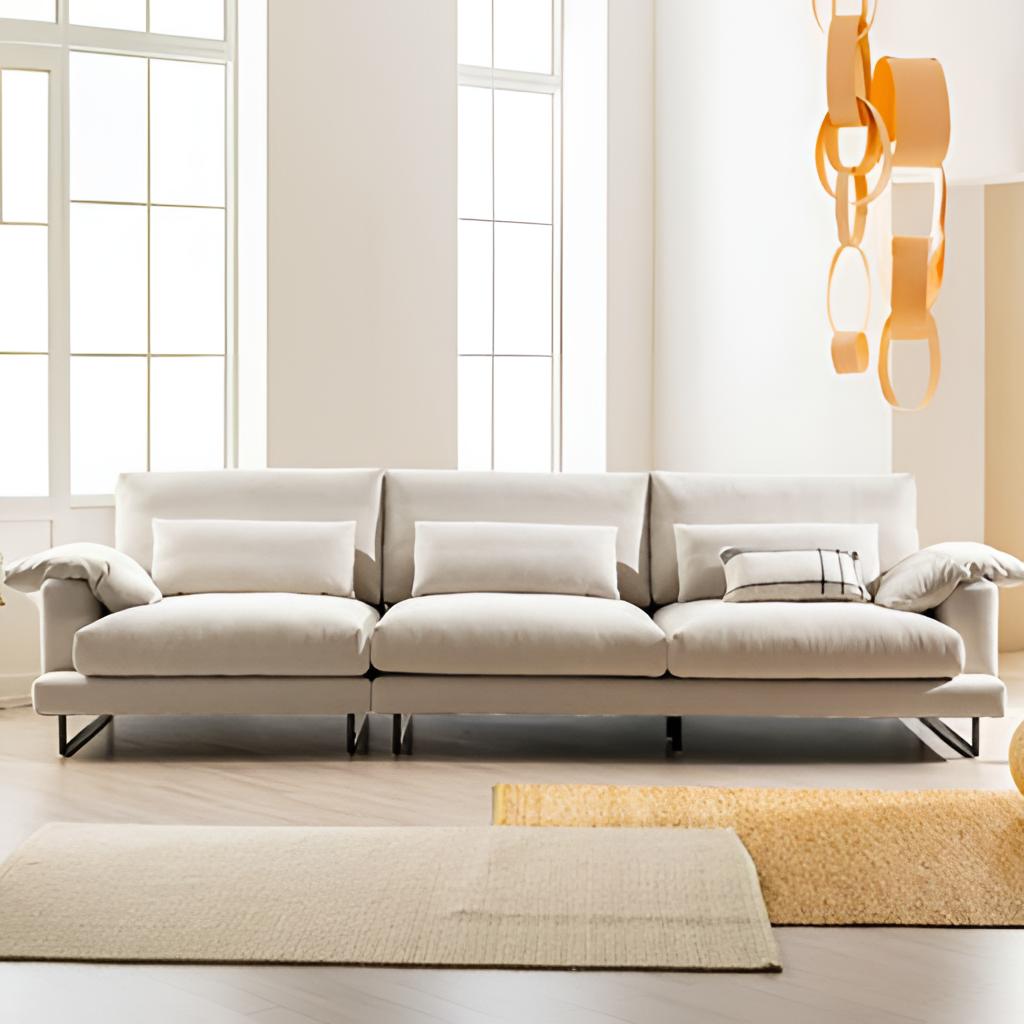
cream fabric sofa, living room, wood flooring, with herringbone pattern, contemporary, cream paint wallpaper, with solid pattern